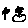
Label: flower